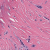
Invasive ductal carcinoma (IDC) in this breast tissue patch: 1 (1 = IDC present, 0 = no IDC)